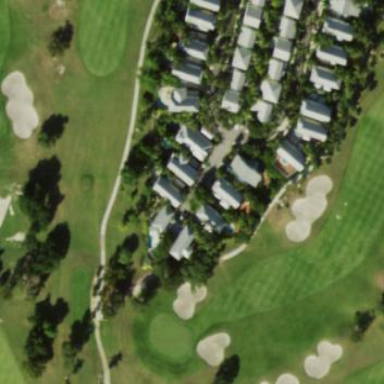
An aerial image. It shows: Grassy area designated as golf fairway.